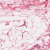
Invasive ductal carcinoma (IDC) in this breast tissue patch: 0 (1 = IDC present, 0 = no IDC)